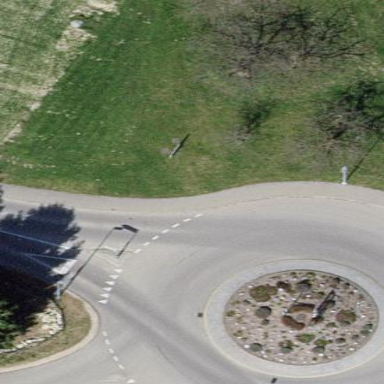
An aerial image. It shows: Tertiary road made of asphalt leading to roundabout junction.